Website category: university
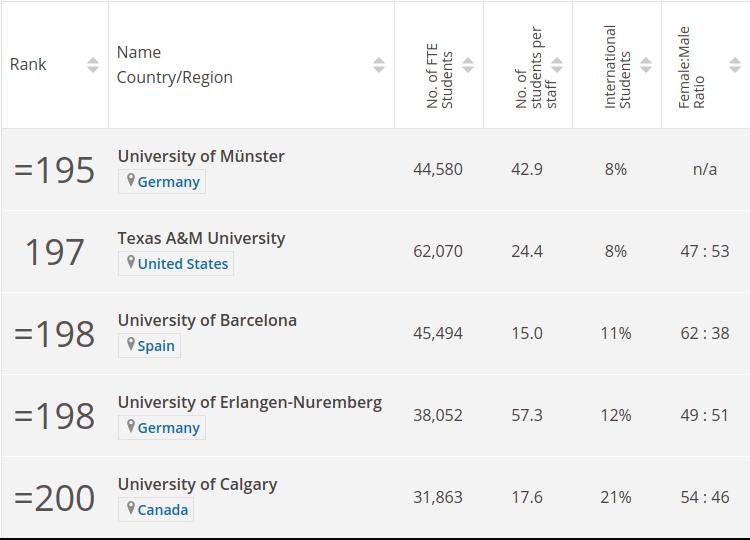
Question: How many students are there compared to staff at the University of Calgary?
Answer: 17.6

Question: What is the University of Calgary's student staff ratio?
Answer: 17.6

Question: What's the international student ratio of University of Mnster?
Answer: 8%

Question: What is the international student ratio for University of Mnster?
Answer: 8%

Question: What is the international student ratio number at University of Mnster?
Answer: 8%

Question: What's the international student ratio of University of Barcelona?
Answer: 11%

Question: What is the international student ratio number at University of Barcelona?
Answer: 11%

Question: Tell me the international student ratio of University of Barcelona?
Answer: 11%

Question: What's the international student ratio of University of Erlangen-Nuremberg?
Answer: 12%

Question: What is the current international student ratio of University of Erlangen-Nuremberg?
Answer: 12%

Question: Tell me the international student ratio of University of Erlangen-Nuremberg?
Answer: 12%

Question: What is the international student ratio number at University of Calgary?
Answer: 21%

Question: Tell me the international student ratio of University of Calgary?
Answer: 21%

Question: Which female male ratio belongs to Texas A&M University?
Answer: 47 : 53

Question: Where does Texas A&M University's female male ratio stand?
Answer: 47 : 53

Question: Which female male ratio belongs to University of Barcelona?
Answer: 62 : 38

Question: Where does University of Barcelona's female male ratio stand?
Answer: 62 : 38

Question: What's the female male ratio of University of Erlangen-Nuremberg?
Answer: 49 : 51

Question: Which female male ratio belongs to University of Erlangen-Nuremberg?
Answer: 49 : 51

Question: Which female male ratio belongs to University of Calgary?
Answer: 54 : 46

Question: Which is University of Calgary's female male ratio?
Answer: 54 : 46

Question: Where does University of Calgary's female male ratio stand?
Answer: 54 : 46

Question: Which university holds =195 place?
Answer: University of Mnster

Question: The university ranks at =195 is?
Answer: University of Mnster

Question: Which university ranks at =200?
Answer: University of Calgary

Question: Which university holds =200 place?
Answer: University of Calgary

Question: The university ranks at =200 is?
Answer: University of Calgary

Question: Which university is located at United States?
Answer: Texas A&M University

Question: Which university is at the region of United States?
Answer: Texas A&M University

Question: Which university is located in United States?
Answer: Texas A&M University

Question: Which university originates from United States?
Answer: Texas A&M University

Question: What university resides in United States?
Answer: Texas A&M University

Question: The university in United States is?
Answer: Texas A&M University

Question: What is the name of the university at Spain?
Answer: University of Barcelona

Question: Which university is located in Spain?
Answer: University of Barcelona

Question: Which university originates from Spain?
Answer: University of Barcelona

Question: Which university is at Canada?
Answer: University of Calgary

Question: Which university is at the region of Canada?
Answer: University of Calgary

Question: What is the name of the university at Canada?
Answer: University of Calgary

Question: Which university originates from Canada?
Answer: University of Calgary

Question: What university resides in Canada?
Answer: University of Calgary

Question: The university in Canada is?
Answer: University of Calgary

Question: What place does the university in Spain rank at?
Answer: =198

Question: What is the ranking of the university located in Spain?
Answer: =198

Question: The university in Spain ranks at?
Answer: =198

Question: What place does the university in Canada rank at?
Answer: =200

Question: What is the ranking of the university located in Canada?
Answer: =200

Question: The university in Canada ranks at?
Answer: =200

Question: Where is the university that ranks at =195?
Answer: Germany

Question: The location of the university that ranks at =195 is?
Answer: Germany

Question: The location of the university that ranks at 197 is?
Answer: United States

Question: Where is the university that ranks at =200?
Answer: Canada

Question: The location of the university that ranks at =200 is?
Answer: Canada